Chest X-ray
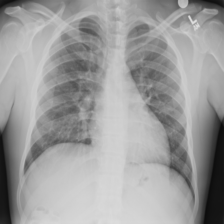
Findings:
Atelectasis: negative
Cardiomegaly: negative
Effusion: negative
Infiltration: negative
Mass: negative
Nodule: negative
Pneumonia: negative
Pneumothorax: negative
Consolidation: negative
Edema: negative
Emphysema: negative
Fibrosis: negative
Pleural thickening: negative
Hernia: negative